Question: In my project, I have below module hierarchy.

And I have which will be shared between and all its children.
Q: Do I have to import in every child module of or importing it in is enough?
Thanks,
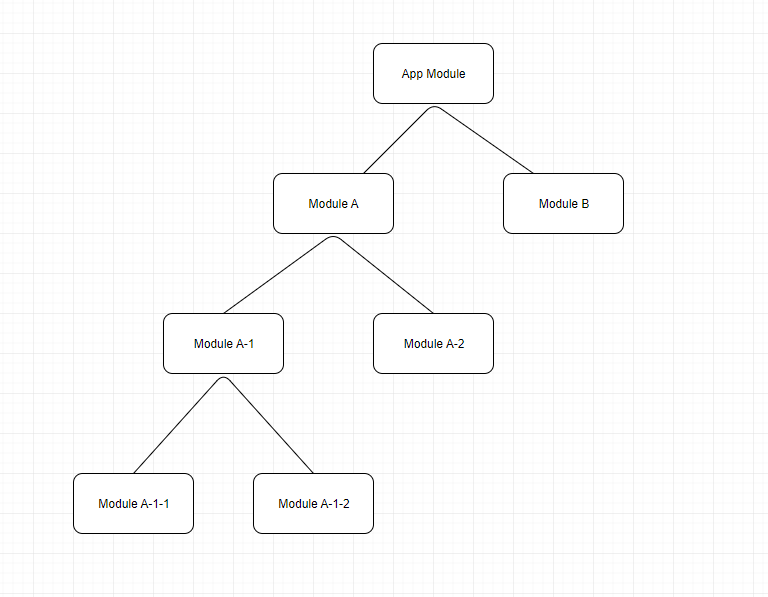
Answer: You have to import it in child module separately, if that module will use at least one item from the module.
That being said, you should consider having Shared module at all, since it's a bad practice. Imagine you have 20 items in your Shared module, and some of you child modules will use only one item from it. Well, you will have to import the whole Shared module (even you will use only one item from it), which will increase the final bundle for your child module and decrease the performance.